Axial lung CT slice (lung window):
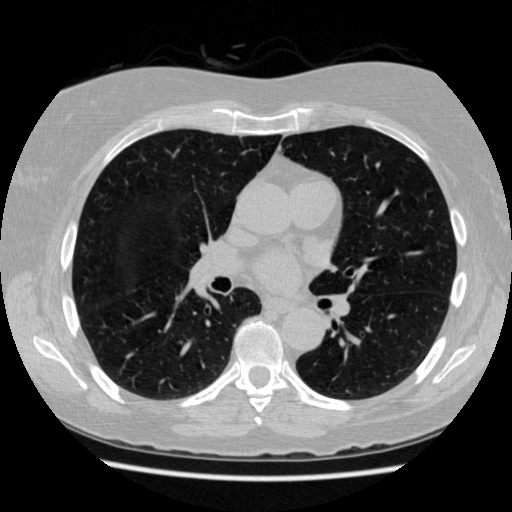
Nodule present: no